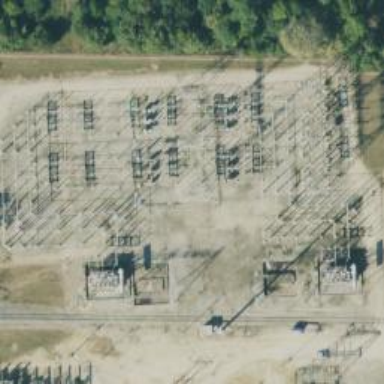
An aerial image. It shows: Switch for power supply.